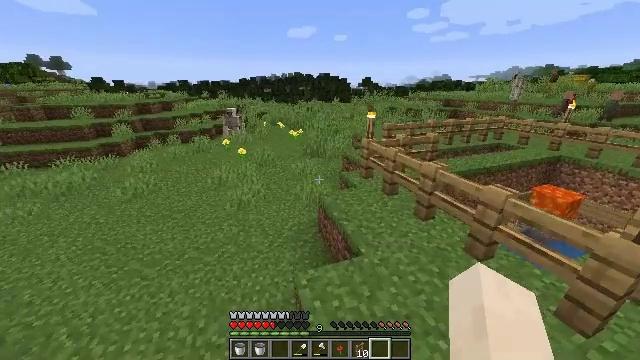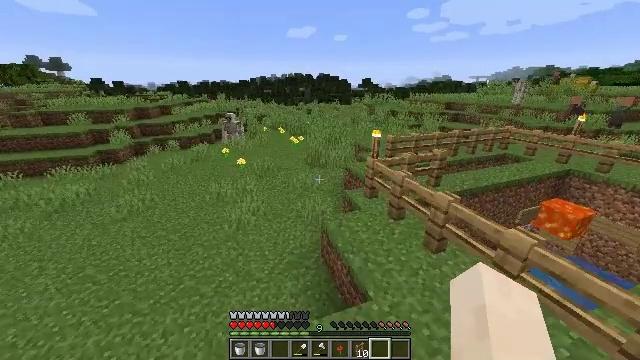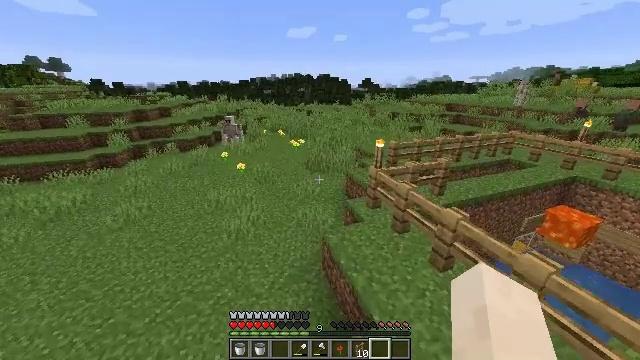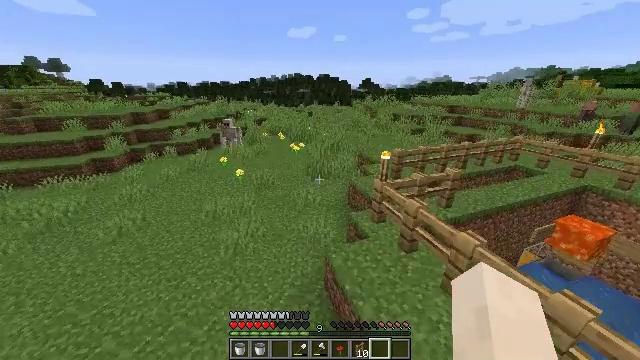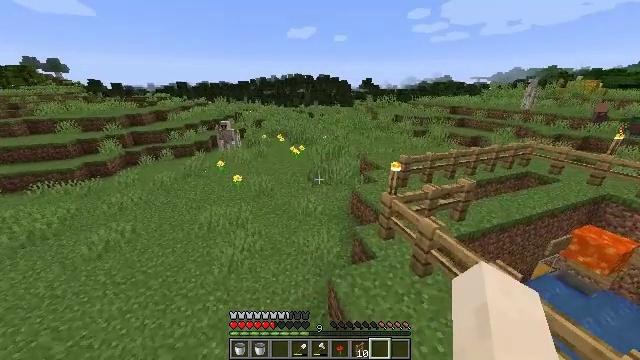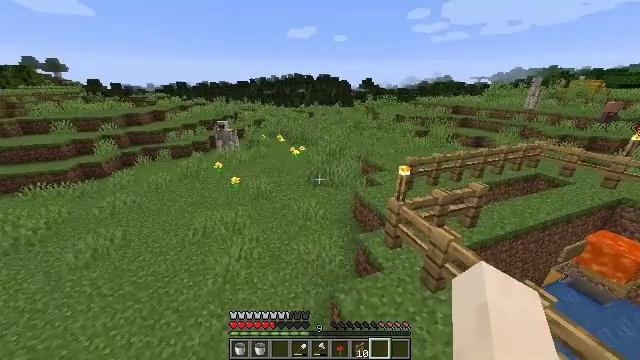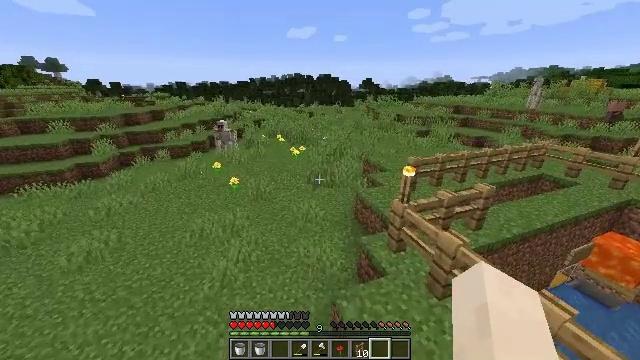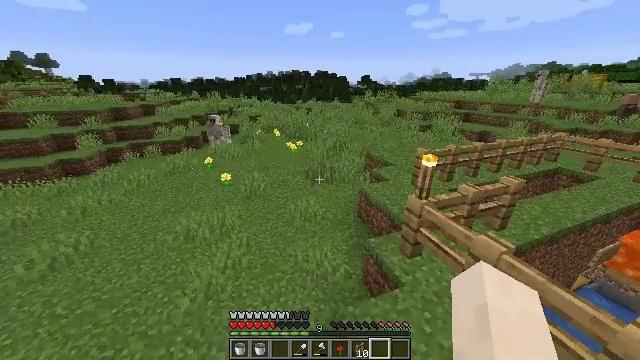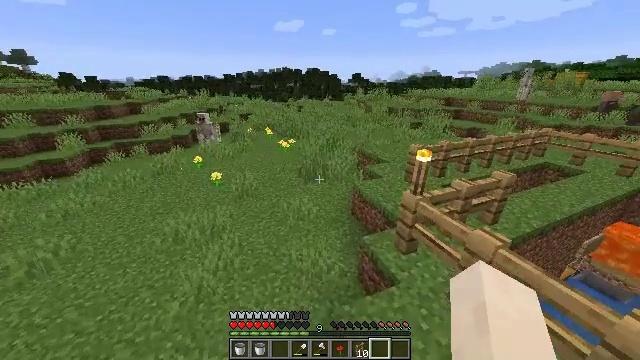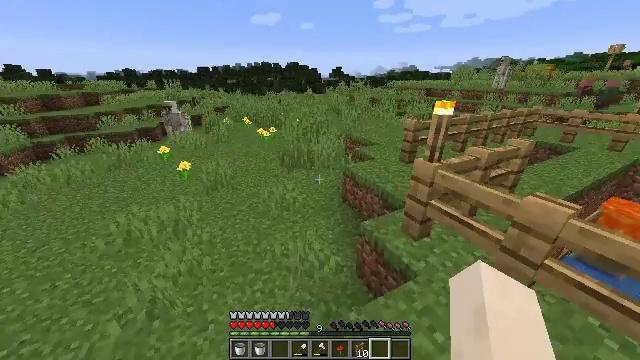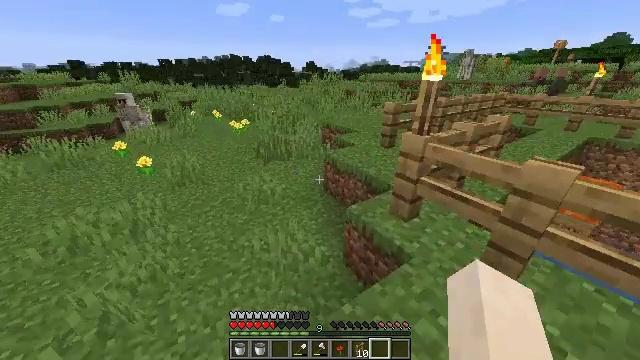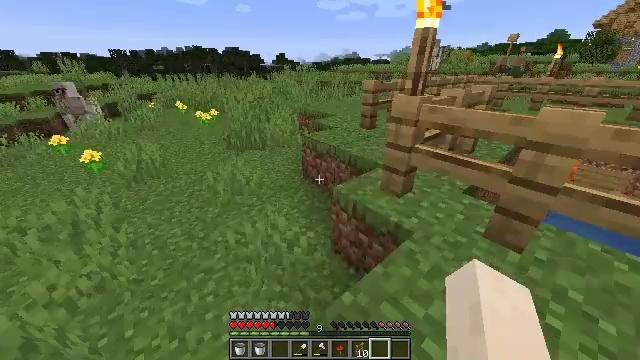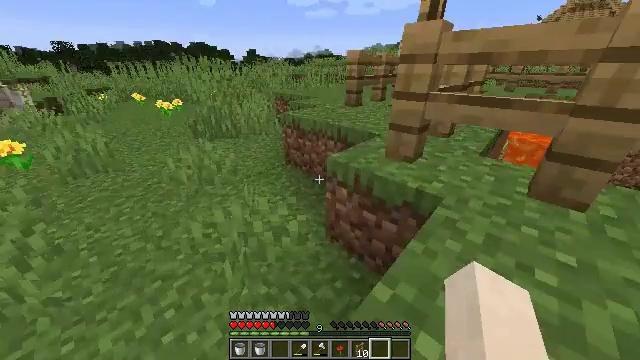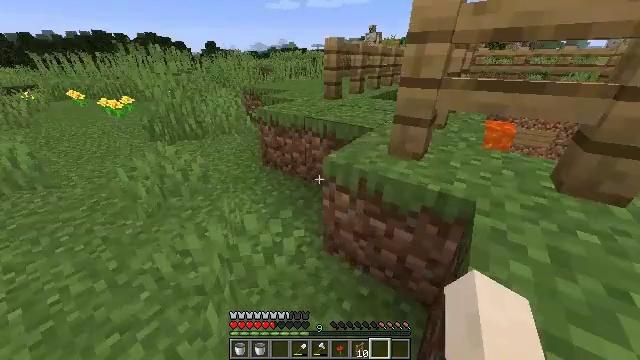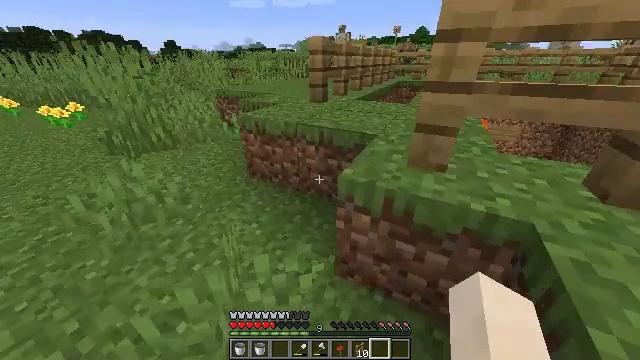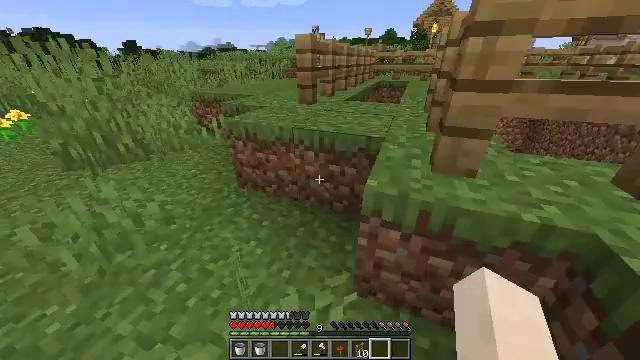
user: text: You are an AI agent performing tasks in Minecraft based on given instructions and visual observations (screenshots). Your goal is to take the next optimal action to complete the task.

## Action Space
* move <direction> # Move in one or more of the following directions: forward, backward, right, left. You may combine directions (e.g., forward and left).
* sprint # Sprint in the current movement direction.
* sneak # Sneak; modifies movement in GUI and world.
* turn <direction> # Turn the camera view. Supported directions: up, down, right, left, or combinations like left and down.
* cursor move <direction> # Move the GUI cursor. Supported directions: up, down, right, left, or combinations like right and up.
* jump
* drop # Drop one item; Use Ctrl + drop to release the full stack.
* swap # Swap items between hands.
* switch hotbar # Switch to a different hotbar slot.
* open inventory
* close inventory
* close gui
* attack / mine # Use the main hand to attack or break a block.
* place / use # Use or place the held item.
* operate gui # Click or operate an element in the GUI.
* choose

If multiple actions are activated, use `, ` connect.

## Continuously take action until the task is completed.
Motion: motion action
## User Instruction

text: Mine the dark oak sapling from the ground.
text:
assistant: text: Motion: move forward, sprint, jump
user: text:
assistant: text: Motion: move forward, jump
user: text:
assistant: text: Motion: move forward, jump
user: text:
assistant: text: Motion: move forward, jump
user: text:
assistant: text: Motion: move forward, jump
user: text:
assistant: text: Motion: move forward, jump
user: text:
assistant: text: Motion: move forward, jump
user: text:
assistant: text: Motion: move forward, turn right, jump
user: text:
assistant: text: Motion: move forward, turn right
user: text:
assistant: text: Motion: move forward, turn right and down
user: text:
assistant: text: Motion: move forward, turn right and down
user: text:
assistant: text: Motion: move forward and move left, turn right
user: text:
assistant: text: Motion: move forward and move left, turn right and down
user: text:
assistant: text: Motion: move forward and move left, turn right
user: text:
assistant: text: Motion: move forward and move left, turn right
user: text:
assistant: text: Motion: move forward and move left, turn right
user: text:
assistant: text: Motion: move forward and move left, turn right and up
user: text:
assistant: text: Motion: move forward and move left, turn right and up
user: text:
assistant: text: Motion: move forward and move left, turn right and up
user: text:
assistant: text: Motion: move forward, turn right and up
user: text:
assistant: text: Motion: turn right and up
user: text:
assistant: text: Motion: turn right and up
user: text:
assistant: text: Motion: turn right and up
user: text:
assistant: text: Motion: turn right and up
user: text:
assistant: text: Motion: turn right and up
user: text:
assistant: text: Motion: turn right and up
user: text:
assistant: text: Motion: turn right and up
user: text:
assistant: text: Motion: turn right and up
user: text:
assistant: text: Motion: no_op
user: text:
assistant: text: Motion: no_op